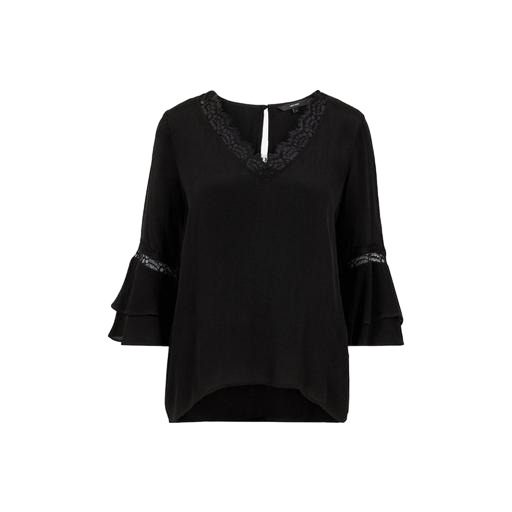
black three-quarter-sleeve top only macy, black lace-sleeve v-neck top only macy, black lace-accented top, white background